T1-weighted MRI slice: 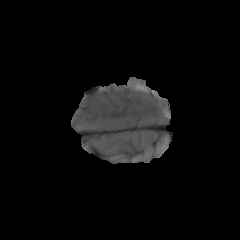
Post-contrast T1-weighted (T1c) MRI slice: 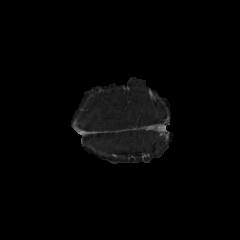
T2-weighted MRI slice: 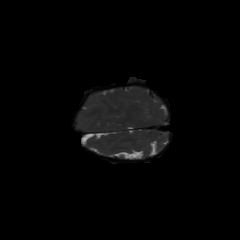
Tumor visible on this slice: no